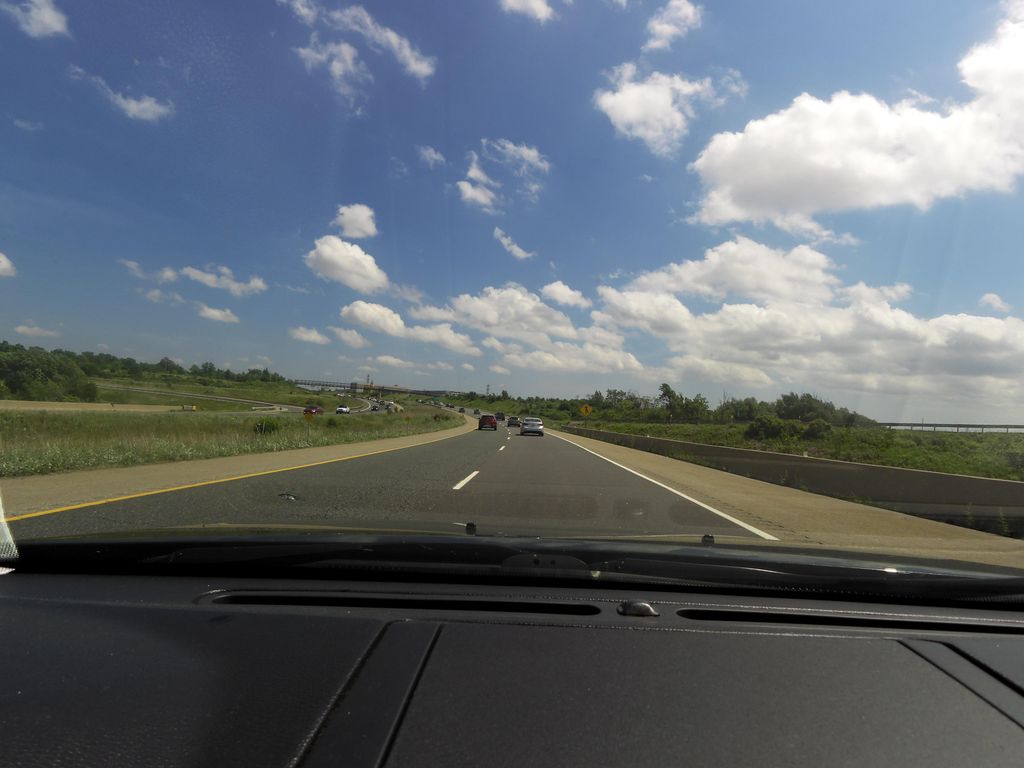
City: hamilton